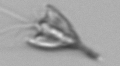
Label: Pyramimonas_longicauda